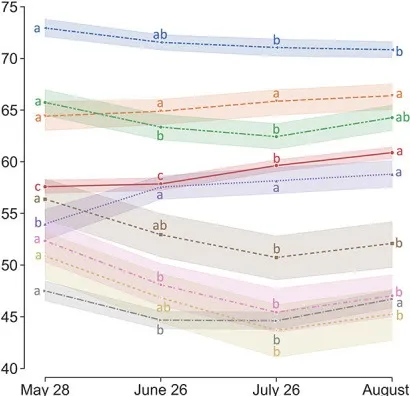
Changes of canopy fractional PAR (fPAR) estimated by Virtual Orchard (VO) over the growing season in 2019. Different letters refer to a statistically significant difference over the season for each variety and age using Tukey honestly significant difference (HSD) test (p < 0.05). The size of the confidence intervals of 95% was drawn. Means +- standard deviations (SD) of the yield (lb acre-1) for each group were 2000.76 +- 385.38, nan (no data available), 2121.86 +- 572.39, 1013.60 +- 395.84, 1558.49 +- 520.28, 1055.28 +- 386.69, 988.85 +- 463.91, 1436.00 +- 250.07, nan, respectively, from the top to the bottom of the legend.
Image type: chart (chart)